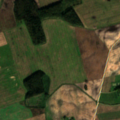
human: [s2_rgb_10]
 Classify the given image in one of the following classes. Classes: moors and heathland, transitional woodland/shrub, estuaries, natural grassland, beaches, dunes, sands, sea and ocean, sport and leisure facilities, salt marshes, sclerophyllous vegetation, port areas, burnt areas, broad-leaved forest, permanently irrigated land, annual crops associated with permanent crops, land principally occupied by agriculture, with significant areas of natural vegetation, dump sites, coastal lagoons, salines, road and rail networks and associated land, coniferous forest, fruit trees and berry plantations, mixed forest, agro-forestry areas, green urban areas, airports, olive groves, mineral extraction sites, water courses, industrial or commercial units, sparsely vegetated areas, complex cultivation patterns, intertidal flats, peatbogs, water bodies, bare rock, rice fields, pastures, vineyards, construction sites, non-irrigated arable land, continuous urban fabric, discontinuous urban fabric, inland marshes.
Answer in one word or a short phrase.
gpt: non-irrigated arable land